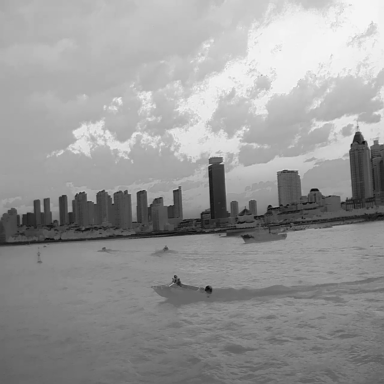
There are three canoes in the infrared image.